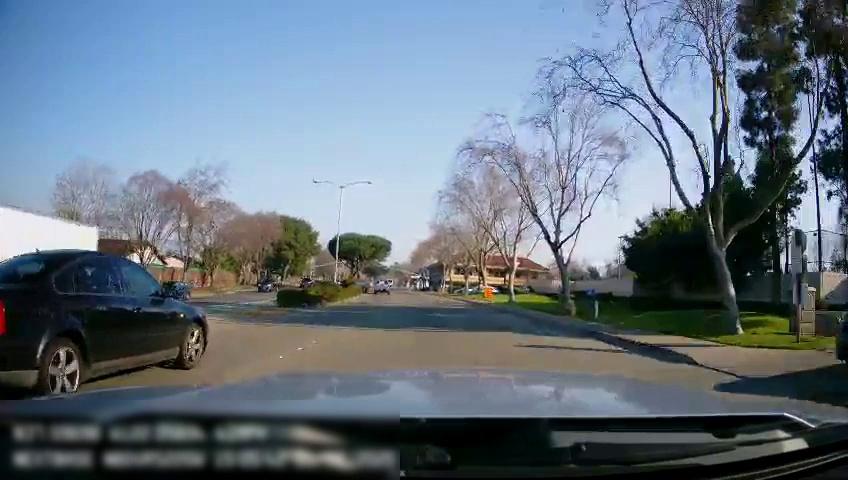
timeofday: Day
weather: Sunny
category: Drivable Space
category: Vehicles | Car
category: Vehicles | Truck
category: Vehicles | Car
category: Vehicles | Truck
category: Vehicles | SUV
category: Vehicles | SUV
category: Vehicles | SUV
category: Lanes | Current Lane